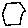
Label: hexagon